五年级 · 立体几何学
如图是一个长方体的展开图, 这个长方体的棱长总和是（）。

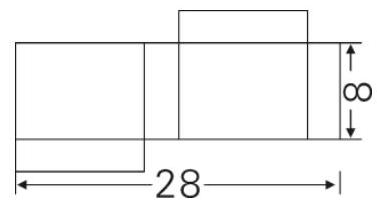
A. 88
B. 64
C. 56
D. 36

答案: A
解析: 解A

【分析】假设长方体的长为 $\mathrm{a}$, 宽为 $\mathrm{b}$, 高为 $\mathrm{h}$, 由题干可知, $\mathrm{b}=8,2 \mathrm{a}+2 \mathrm{~b}=28$, 由长方体的棱长总和公式 $(\mathrm{a}+\mathrm{b}+\mathrm{h}) \times 4$, 据此解答。

【详解】 $28 \times 2+8 \times 4$

$=56+32$

$=88$

故答案为: A

【点睛】此题考查的是长方体的棱长总和的计算, 灵活运用公式是解题关键。